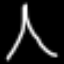
Label: The Eiffel Tower